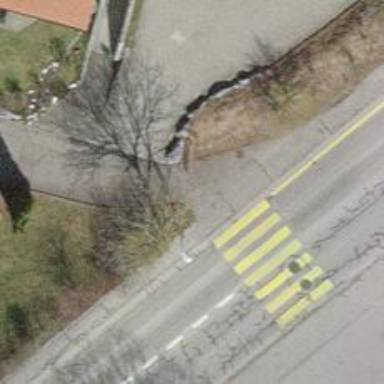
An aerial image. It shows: Cycle barrier.